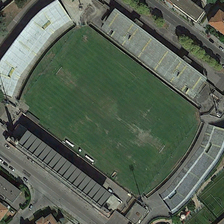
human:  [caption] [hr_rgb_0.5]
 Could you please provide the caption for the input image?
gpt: several buildings and green trees are around a stadium .

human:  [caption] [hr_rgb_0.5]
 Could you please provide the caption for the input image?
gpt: several buildings and green trees are around a stadium .

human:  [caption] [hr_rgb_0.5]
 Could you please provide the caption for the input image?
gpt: several buildings and green trees are around a stadium .

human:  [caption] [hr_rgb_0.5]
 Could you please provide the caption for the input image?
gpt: several buildings and green trees are around a stadium .

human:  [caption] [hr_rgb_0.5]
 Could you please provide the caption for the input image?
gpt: several buildings and green trees are around a stadium .